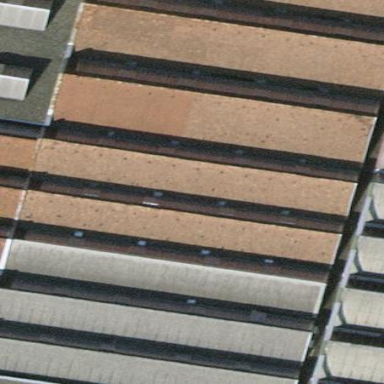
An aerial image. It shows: Industrial building.